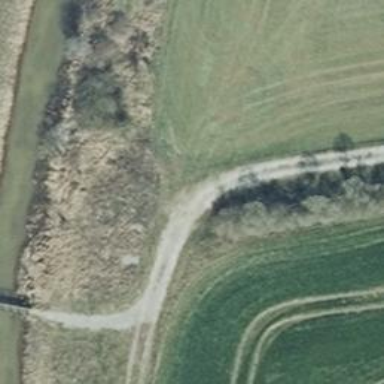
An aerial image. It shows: Track with grade 2 gravel surface.